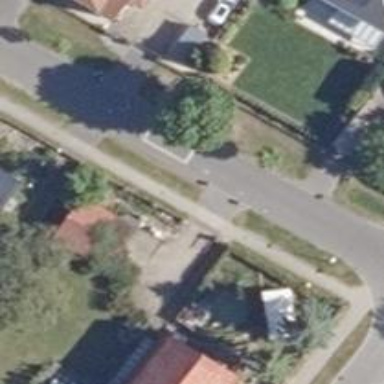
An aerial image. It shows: Traffic calming table.